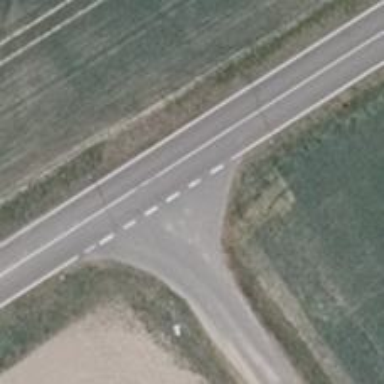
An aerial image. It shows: Road with "give way" sign.